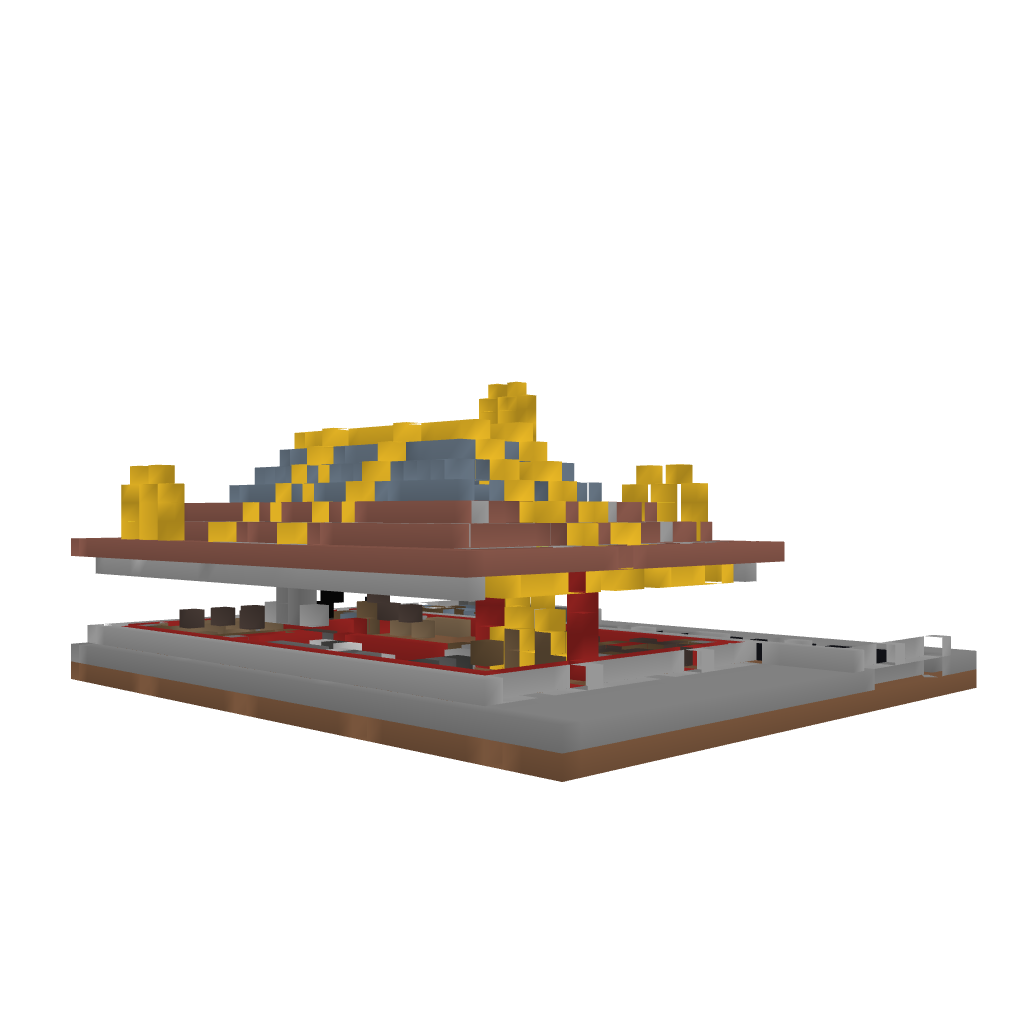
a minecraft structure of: burger shop